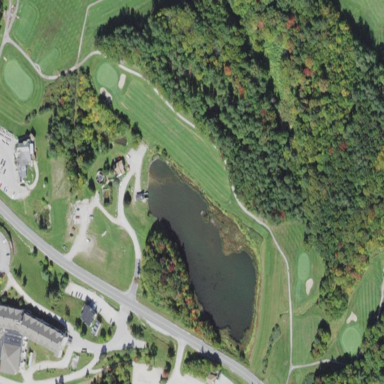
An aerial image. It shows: Water hazard on golf course. The hazard is natural water feature.